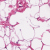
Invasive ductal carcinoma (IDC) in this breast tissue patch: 0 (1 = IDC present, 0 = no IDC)